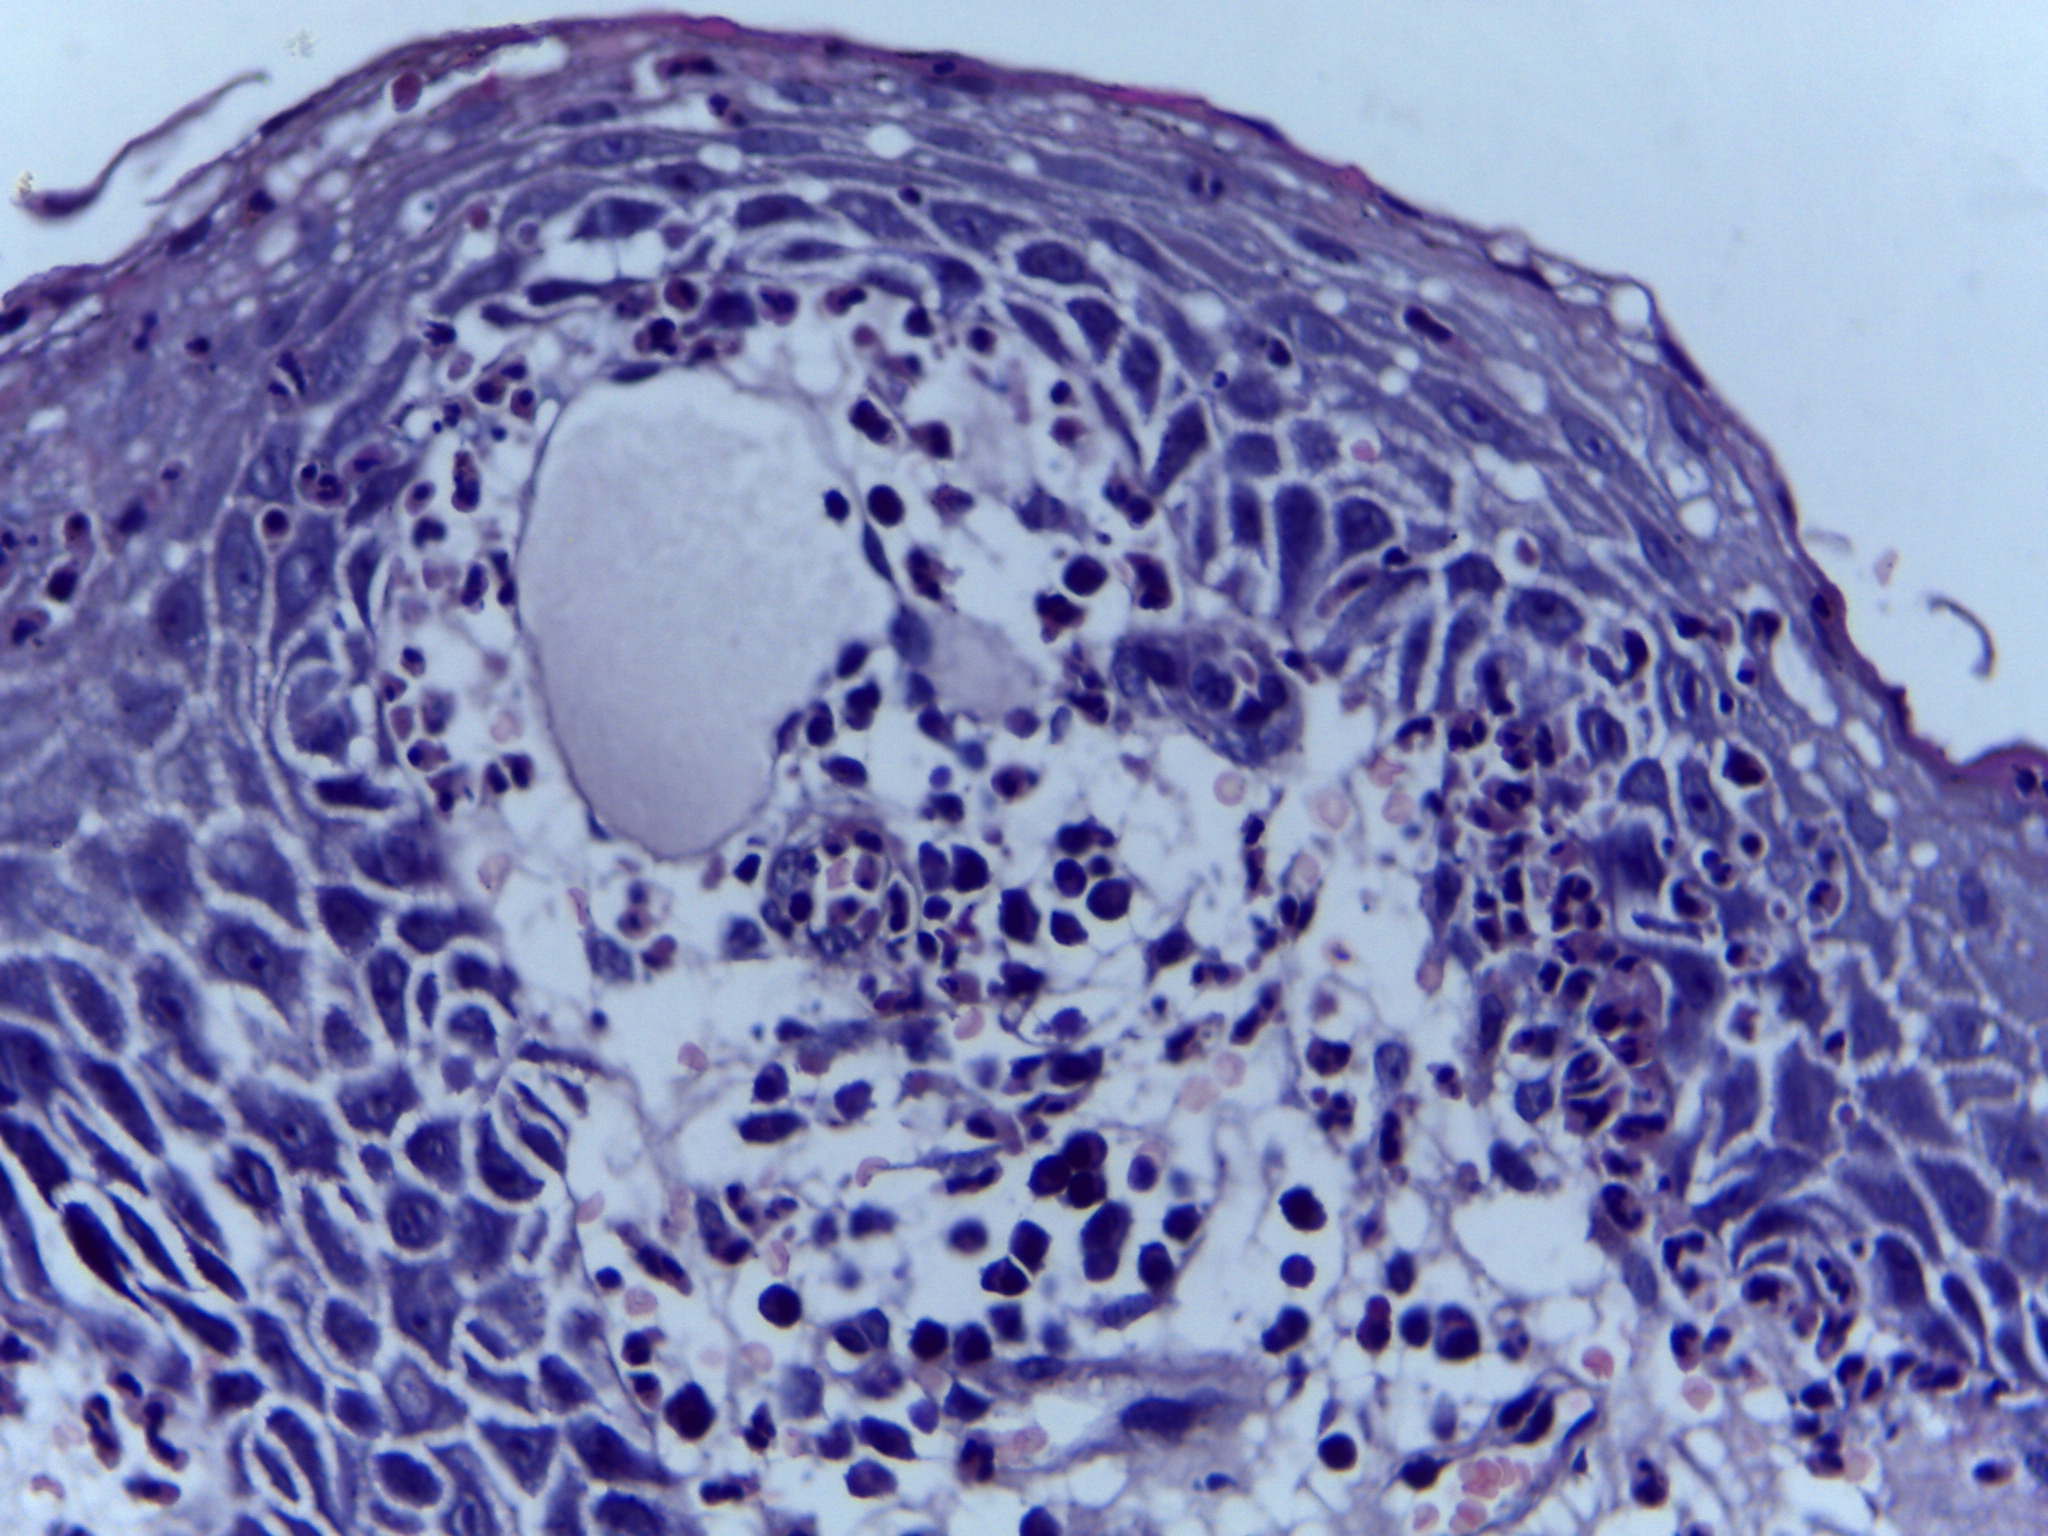
Diagnosis: OSCC